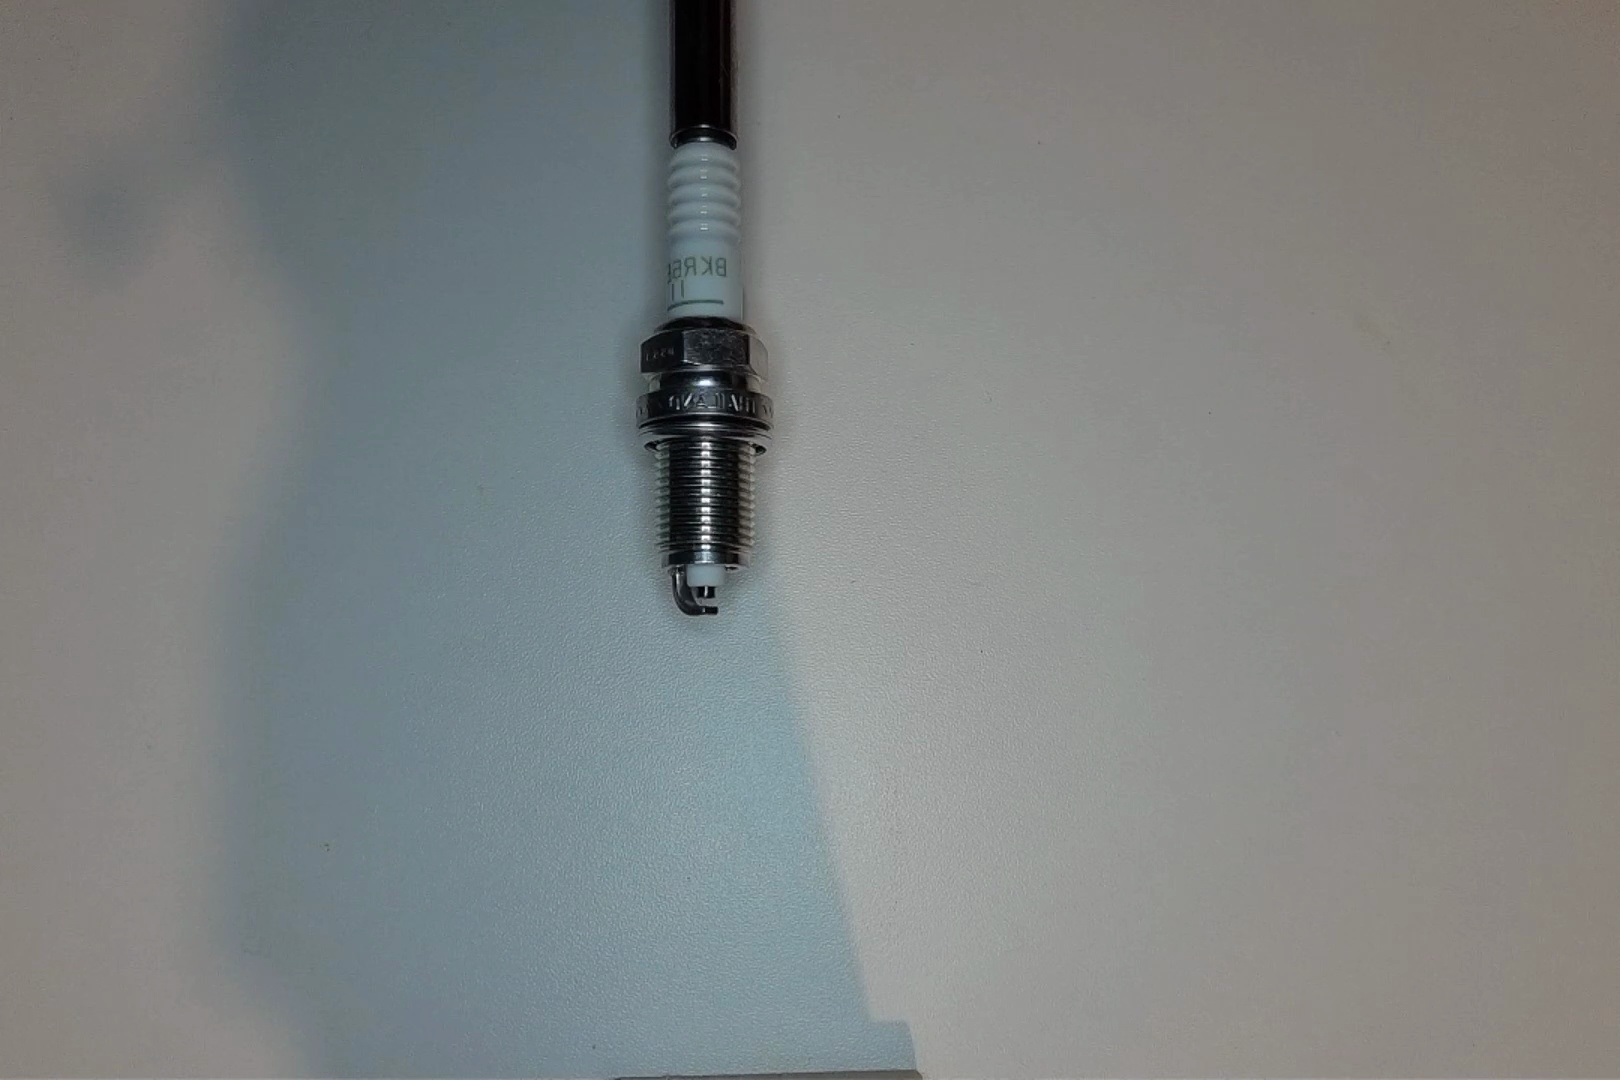
Label: normal